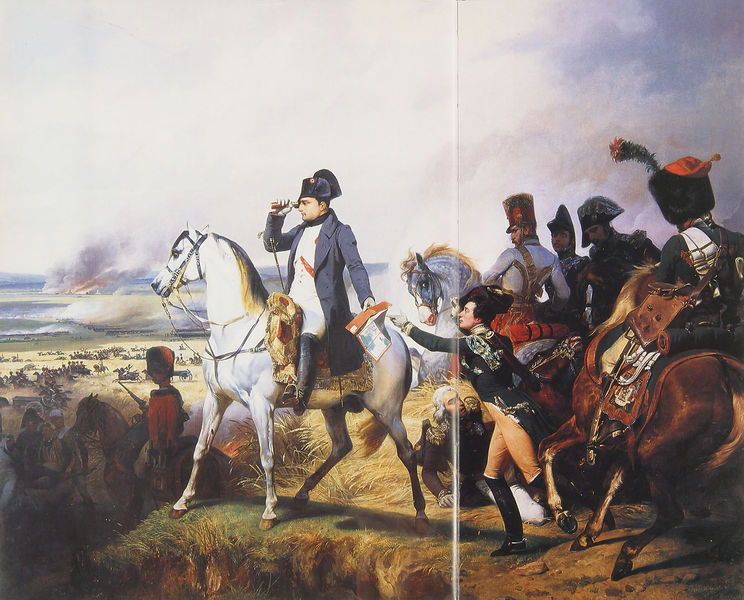
Titel: Die Schlacht von Wagram
Künstler: Horace Vernet
Institution: Versailles, Galerie des Batailles
Schlagwörter: feuer, gemälde, kampf, weiß, landschaft, hut, szene, gras, malerei, feld, hügel, rauch, pferd, pferde, reiter, sattel, schärpe, französisch, franzosen, krieg, schlacht, zerstörung, soldaten, brennen, draußen, uniform, napoleon, armee, schimmel, karte, fuchs, brief, kanonen, fernrohr, fernglas, bote, knick, himmer, schlachtgetümmel, wallach, artelerie, artilerie, depeche